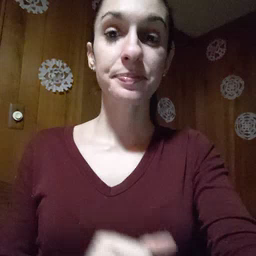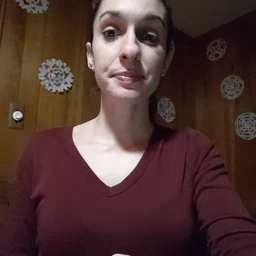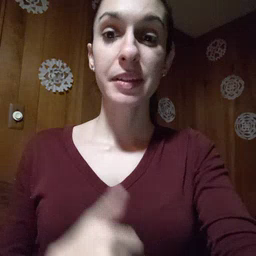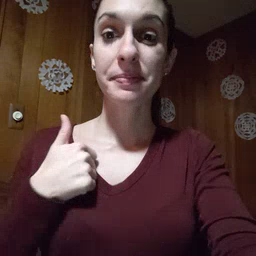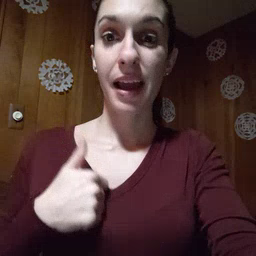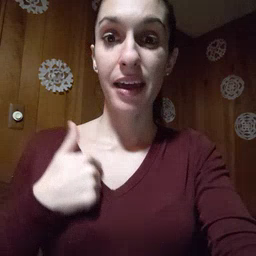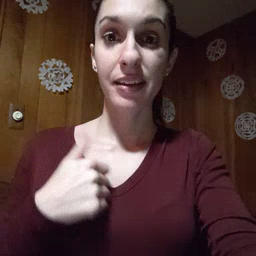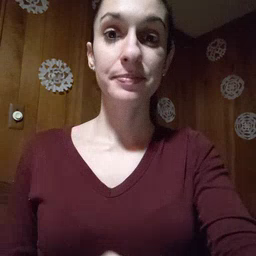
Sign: bath